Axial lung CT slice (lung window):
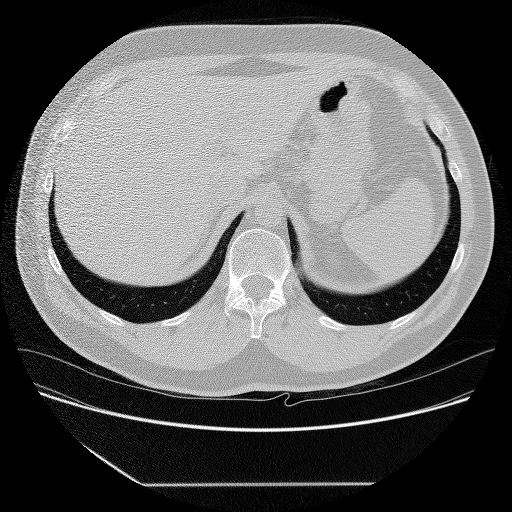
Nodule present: no